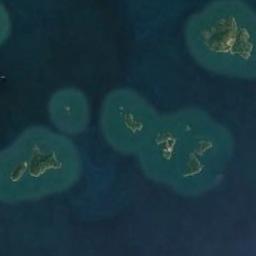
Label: island